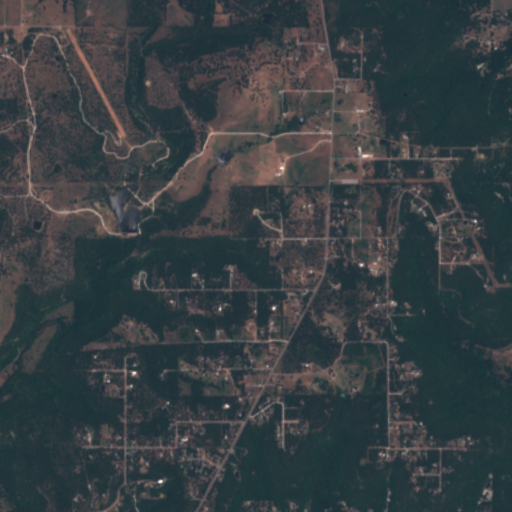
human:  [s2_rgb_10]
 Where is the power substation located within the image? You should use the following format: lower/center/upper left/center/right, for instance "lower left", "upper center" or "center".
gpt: The power substation is located in the center right of the image.
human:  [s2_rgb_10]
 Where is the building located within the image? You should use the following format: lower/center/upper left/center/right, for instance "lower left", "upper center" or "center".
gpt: The building is located in the upper right of the image.
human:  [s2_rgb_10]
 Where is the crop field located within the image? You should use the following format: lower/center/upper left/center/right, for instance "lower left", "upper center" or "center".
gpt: There is no crop field in the image.